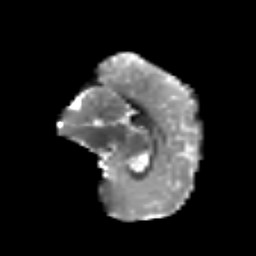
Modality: T2w
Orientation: sagittal
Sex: female
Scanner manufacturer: siemens
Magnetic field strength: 3 T
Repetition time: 5 s
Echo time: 0.071 s